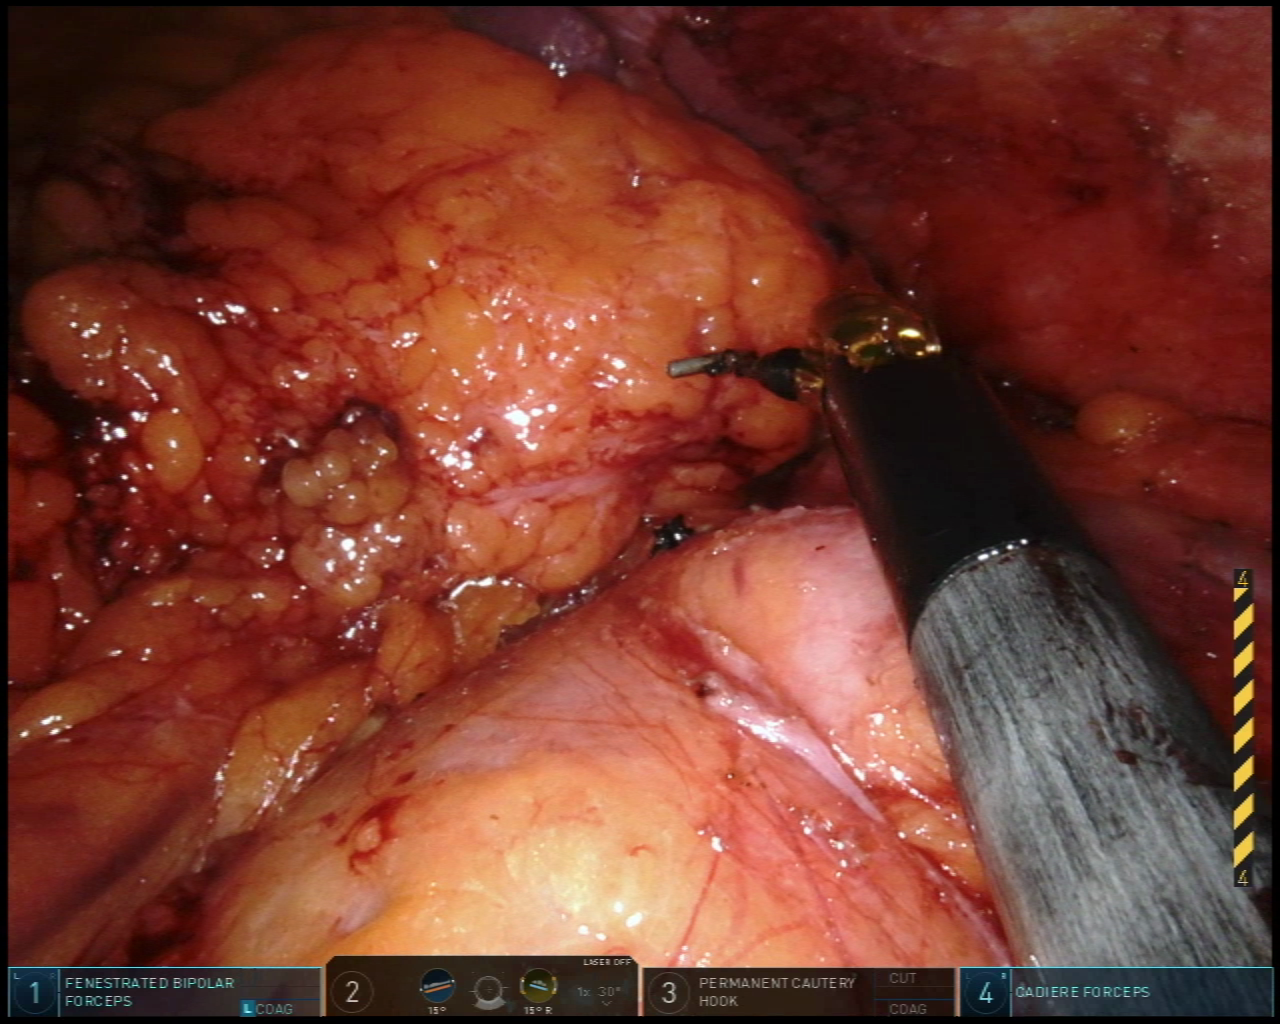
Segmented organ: spleen
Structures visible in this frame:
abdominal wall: yes
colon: yes
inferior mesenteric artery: no
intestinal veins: no
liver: no
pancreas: no
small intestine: no
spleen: yes
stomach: no
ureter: no
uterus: no
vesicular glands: no